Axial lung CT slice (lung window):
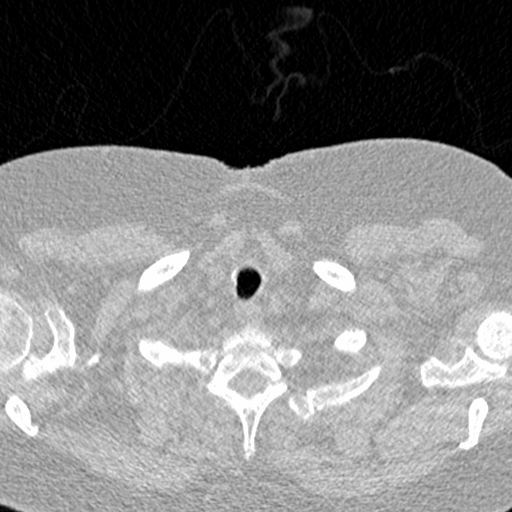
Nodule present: no